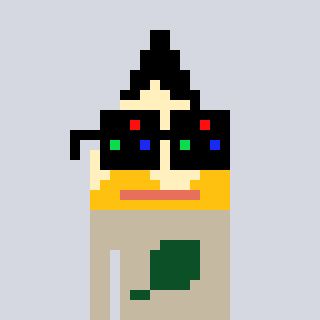
a pixel art character with square black sunglasses, a pencil-shaped head and a bege-colored body on a cool background